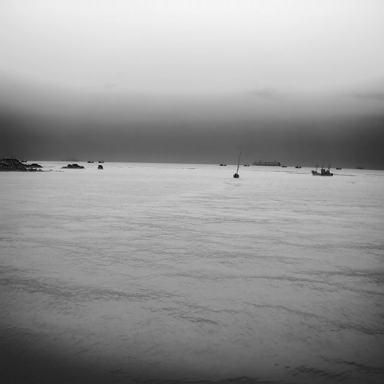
There are 11 objects shown in the infrared image, including nine bulk_carriers, a sailboat, and a fishing_boat.